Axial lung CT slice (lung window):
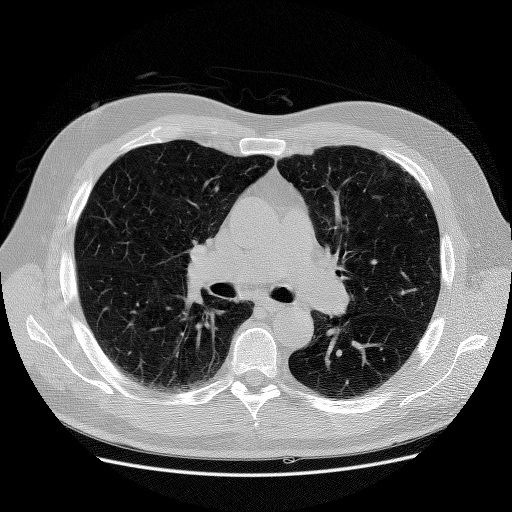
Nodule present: no